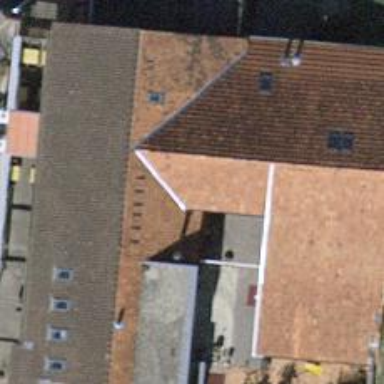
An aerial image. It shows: Restaurant.